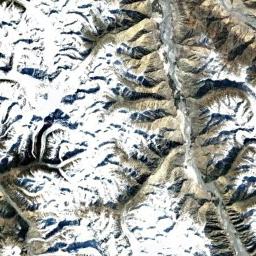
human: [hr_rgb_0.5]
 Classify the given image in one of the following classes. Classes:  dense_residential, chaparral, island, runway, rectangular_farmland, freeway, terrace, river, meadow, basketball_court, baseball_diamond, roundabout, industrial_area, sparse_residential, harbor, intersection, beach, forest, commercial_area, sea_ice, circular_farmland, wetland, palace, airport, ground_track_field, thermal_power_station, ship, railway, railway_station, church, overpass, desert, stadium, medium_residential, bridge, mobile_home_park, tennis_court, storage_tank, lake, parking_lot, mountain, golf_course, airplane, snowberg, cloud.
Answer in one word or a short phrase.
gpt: snowberg